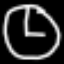
Label: clock